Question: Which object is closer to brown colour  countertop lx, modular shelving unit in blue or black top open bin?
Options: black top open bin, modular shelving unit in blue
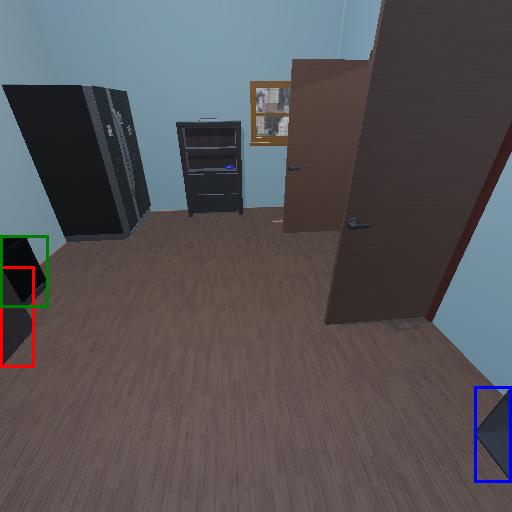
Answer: black top open bin